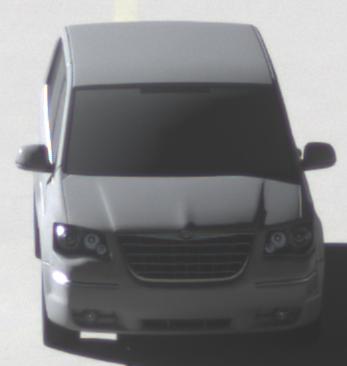
Make: Chrysler
Model: Grand Voyager 3.8
Detailed model: Grand Voyager
Model produced from: 2008/03
Model produced until: 2010/12
Doors: 5
Color: gray
Road condition: dry road
Daytime: morning or afternoon
Contrast: high contrast